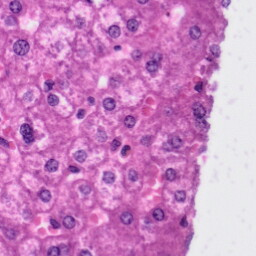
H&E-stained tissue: Liver